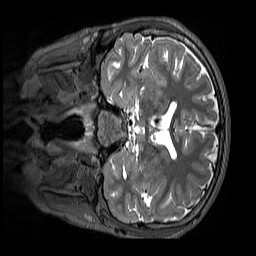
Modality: T2w
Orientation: coronal
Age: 11
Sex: male
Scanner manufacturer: siemens
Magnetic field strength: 3 T
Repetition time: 3.2 s
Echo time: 0.408 s